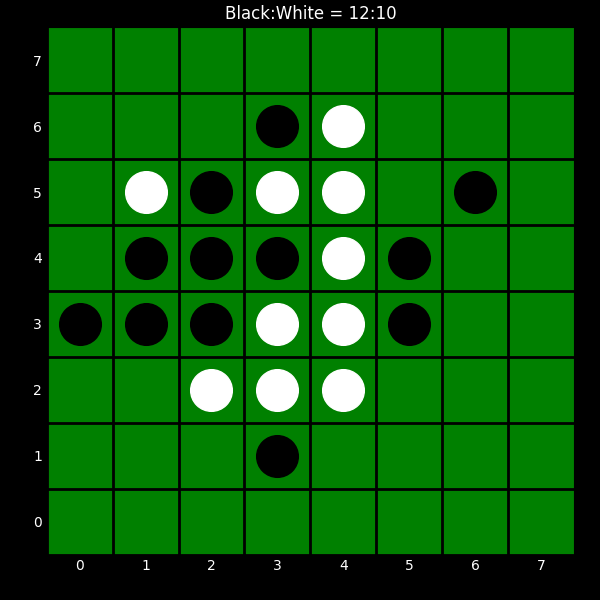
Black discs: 12
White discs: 10